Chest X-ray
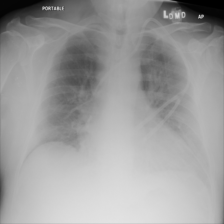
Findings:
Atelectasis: negative
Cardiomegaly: negative
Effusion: negative
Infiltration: negative
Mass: negative
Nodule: negative
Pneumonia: negative
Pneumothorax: negative
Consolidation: negative
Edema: negative
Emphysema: negative
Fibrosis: negative
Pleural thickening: negative
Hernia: negative